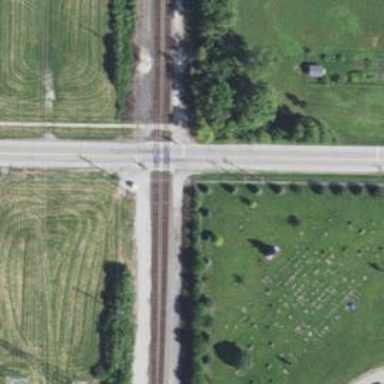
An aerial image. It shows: Railway level crossing.